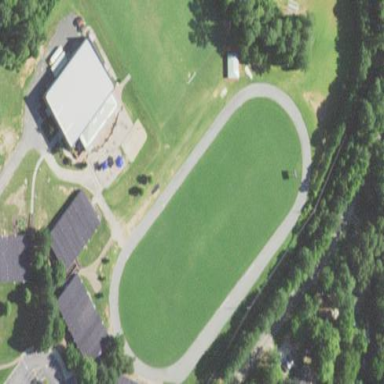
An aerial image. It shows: Track in leisure land.